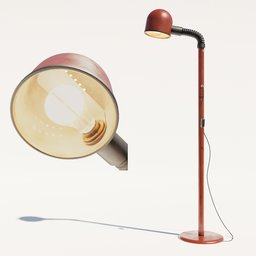
Label: lighting